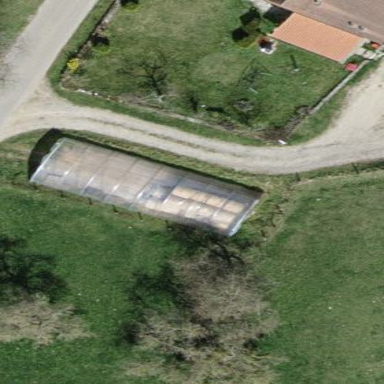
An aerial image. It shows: Greenhouse.